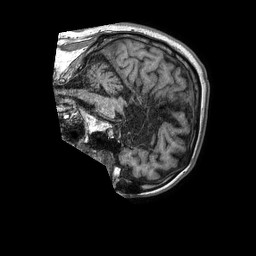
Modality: T1w
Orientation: sagittal
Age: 82
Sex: male
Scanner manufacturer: philips
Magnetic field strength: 1.5 T
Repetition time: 0.007703 s
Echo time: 0.003527 s